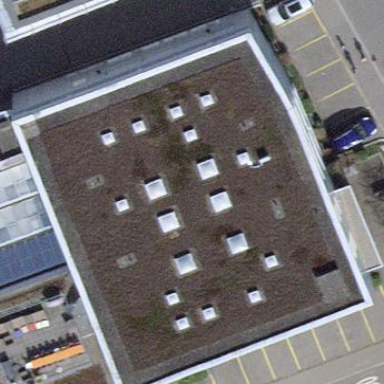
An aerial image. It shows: Office building.